Field crop: maize
Growth stage: 2
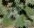
Species: chenopodium